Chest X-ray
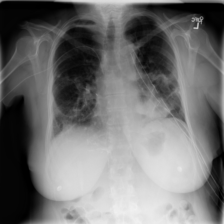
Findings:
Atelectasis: negative
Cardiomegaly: negative
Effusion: negative
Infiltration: positive
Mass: negative
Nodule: negative
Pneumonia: negative
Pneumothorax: negative
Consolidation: negative
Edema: negative
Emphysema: negative
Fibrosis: negative
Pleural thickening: negative
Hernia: negative